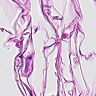
Metastatic tissue present: no